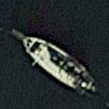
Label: Civil_yacht